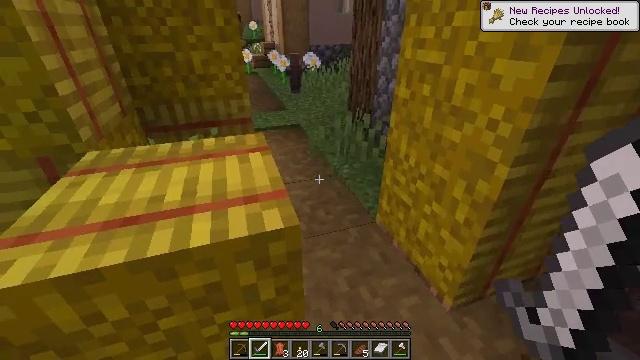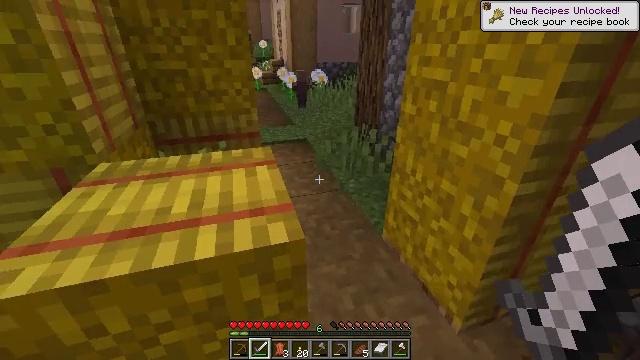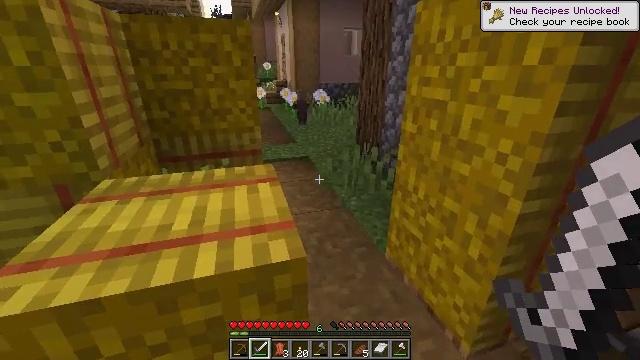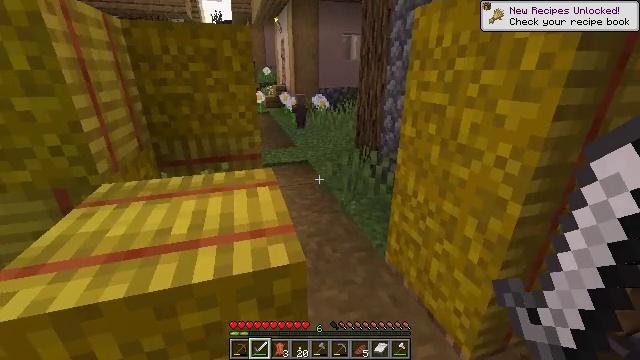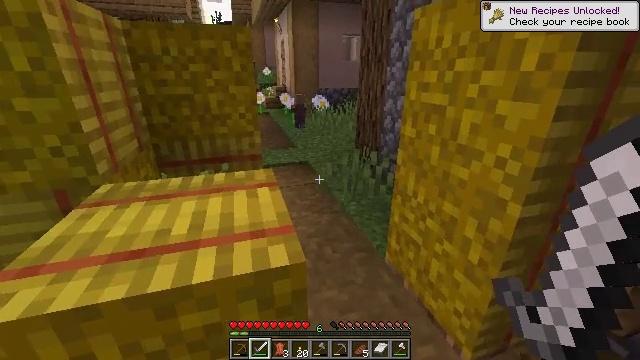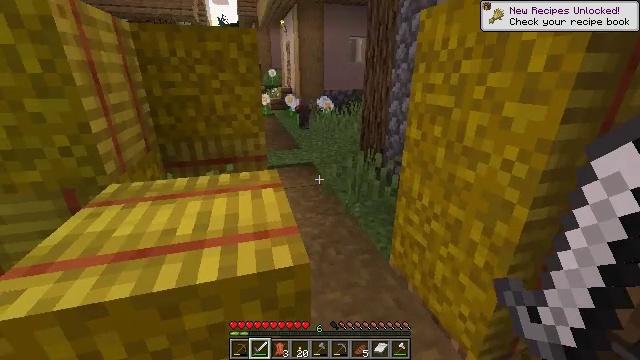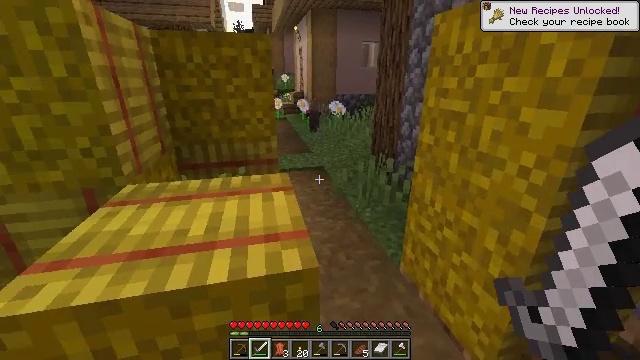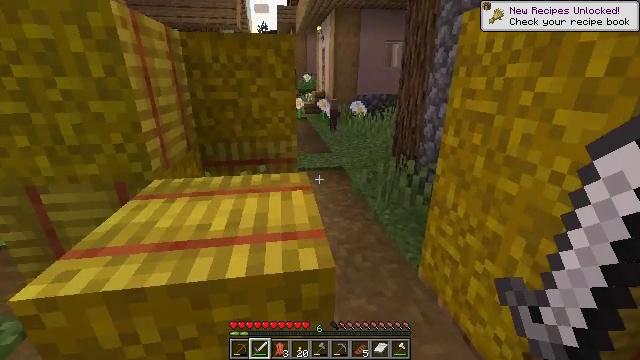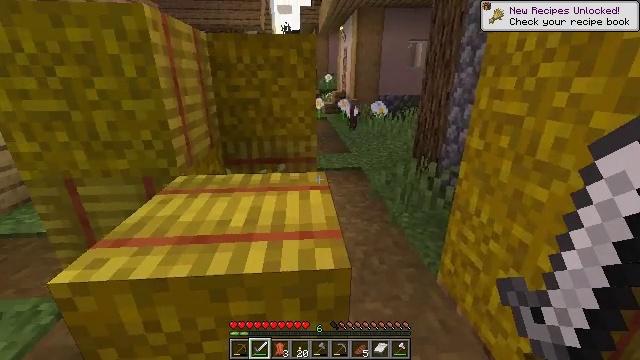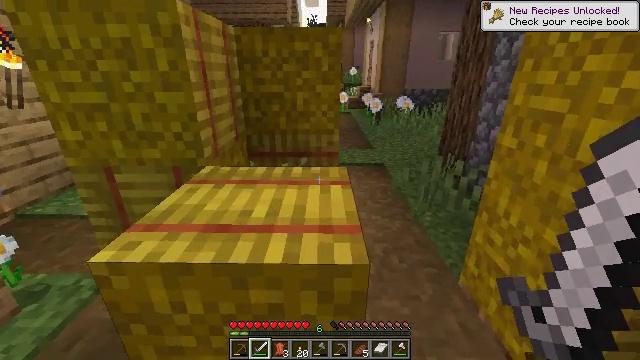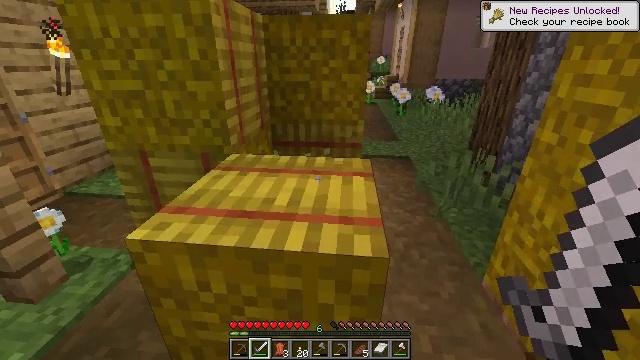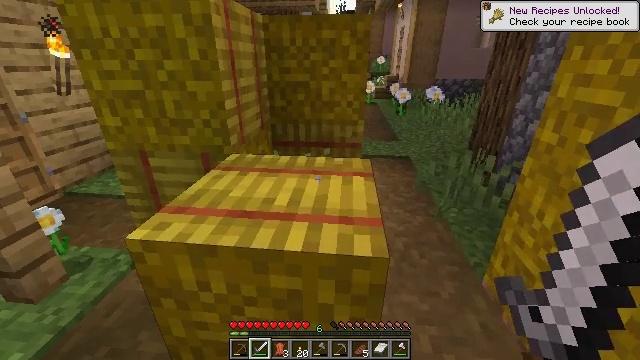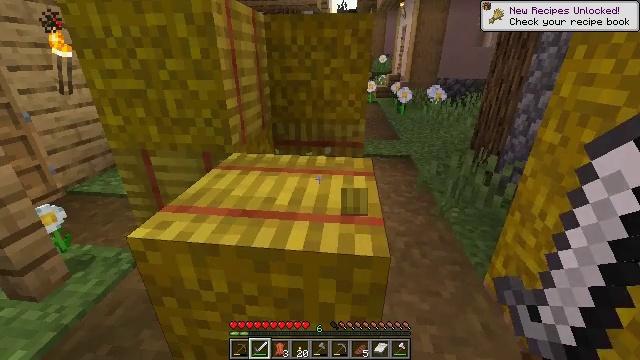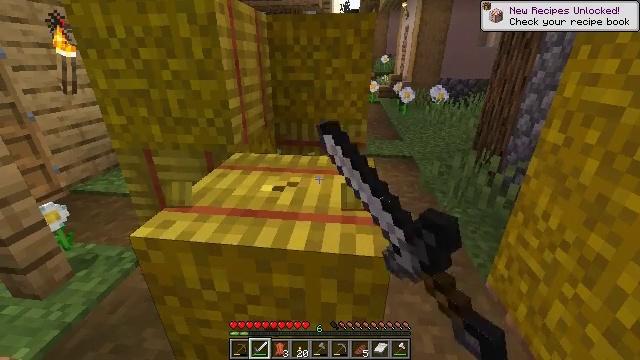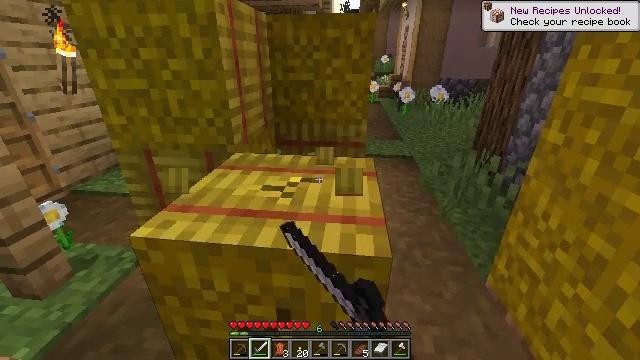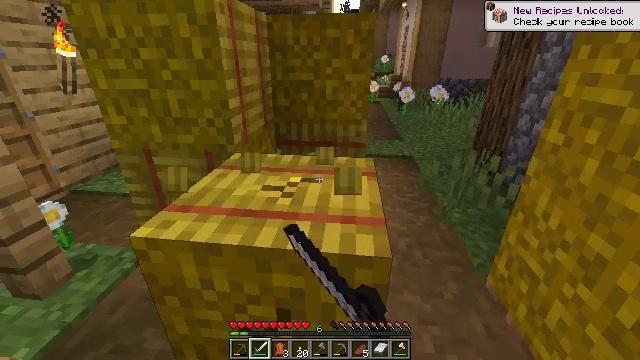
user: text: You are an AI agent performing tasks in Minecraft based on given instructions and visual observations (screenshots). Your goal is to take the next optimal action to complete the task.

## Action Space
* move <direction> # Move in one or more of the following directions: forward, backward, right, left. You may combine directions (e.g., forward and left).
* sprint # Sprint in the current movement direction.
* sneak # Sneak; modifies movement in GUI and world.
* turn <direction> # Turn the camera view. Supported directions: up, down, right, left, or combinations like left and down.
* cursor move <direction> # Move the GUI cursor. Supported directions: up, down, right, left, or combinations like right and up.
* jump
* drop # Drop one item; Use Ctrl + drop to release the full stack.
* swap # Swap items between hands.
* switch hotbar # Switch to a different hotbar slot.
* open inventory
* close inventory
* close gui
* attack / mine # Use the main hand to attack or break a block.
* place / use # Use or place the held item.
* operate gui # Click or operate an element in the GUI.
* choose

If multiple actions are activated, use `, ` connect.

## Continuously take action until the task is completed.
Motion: motion action
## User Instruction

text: Harvest hay blocks from the village.
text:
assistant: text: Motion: turn left and up
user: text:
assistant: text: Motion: turn up
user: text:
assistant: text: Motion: no_op
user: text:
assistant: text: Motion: no_op
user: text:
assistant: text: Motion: turn left
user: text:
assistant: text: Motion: turn left
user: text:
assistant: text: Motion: turn left
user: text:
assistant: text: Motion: turn left
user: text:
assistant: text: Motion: turn left and down
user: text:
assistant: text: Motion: turn left and down
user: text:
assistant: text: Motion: no_op
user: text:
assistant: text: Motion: attack / mine
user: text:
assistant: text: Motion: attack / mine
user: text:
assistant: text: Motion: attack / mine
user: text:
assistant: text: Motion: attack / mine
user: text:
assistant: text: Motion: attack / mine
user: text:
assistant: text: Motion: attack / mine
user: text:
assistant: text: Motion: attack / mine
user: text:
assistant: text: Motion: attack / mine
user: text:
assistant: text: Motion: attack / mine
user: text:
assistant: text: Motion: attack / mine
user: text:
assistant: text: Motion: attack / mine
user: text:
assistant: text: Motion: attack / mine
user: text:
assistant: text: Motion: attack / mine
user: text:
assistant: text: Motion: attack / mine
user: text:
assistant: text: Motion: attack / mine
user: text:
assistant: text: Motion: attack / mine
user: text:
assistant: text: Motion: attack / mine
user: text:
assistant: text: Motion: attack / mine
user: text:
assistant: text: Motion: attack / mine